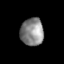
Tissue: lung
Cell type: Others
Senescence score: 0.197
Nuclear area (px): 622
Mean DAPI intensity: 137.003